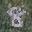
Label: 8